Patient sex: M
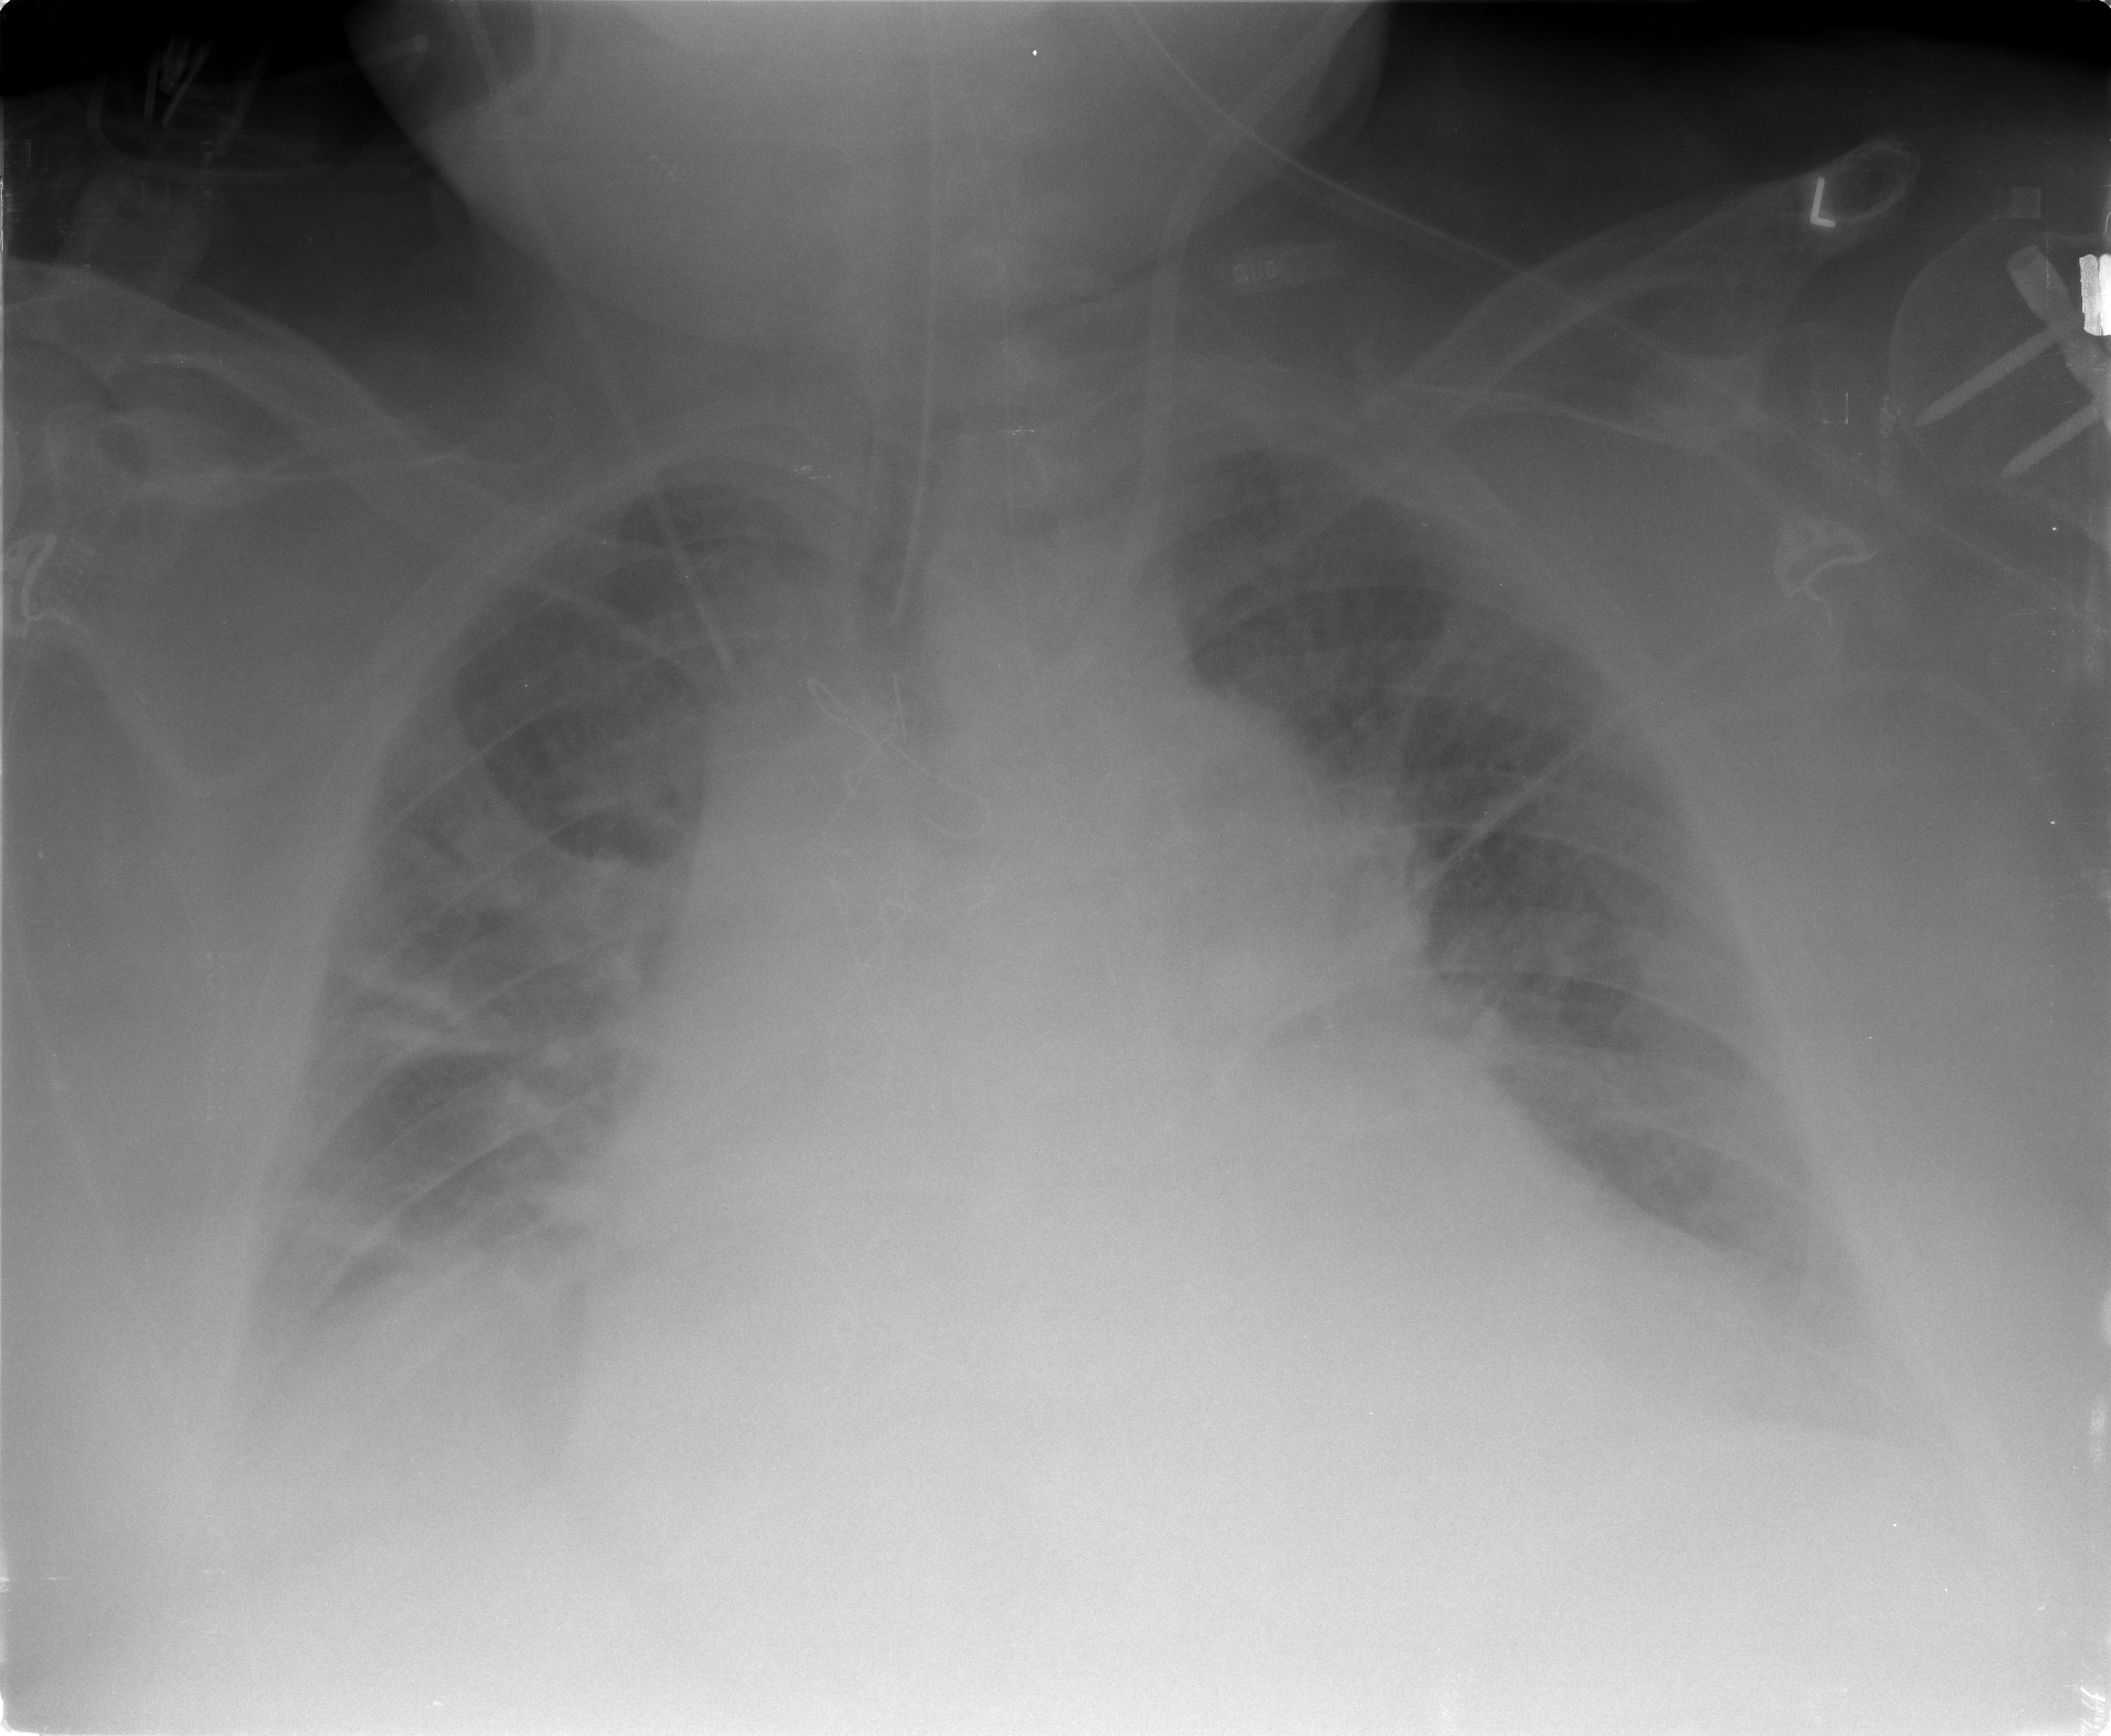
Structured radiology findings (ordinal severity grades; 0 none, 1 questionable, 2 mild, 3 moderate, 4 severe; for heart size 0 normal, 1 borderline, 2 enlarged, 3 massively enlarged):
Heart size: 2
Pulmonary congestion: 3
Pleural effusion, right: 2
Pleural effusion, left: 2
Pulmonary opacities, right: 2
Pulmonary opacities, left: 2
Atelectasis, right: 2
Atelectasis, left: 2